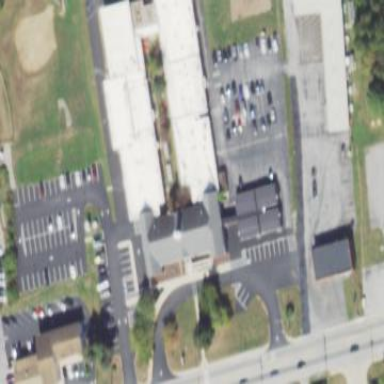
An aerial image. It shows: School building.